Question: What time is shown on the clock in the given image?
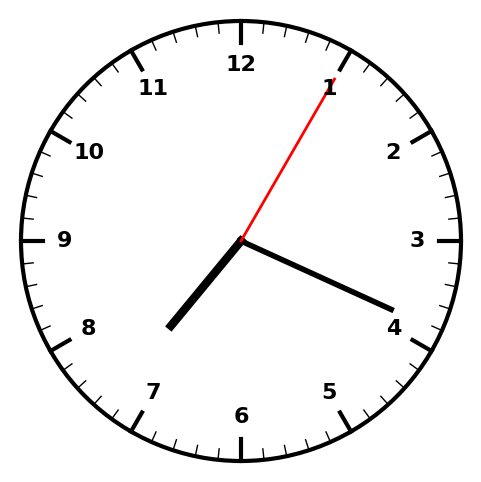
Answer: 07:19:05